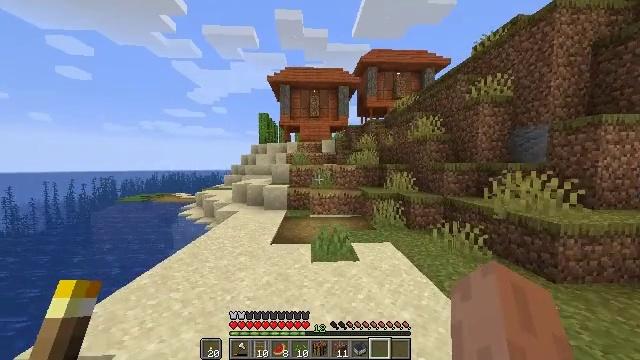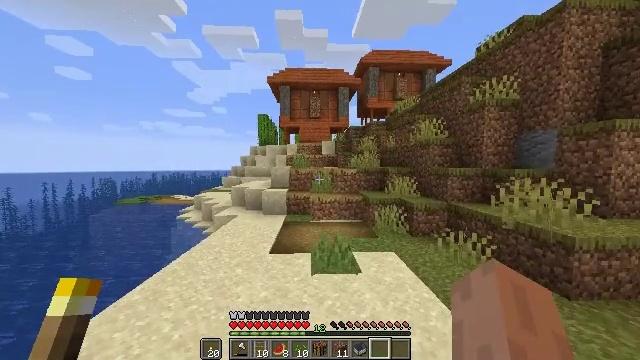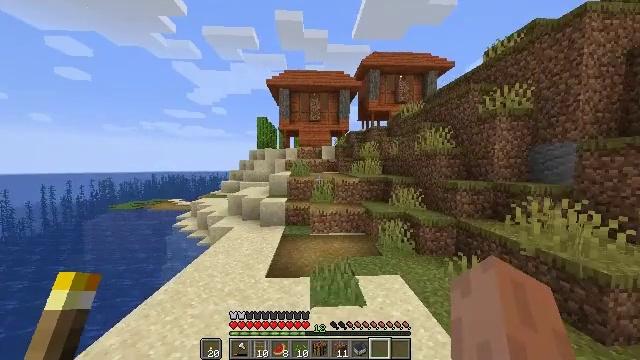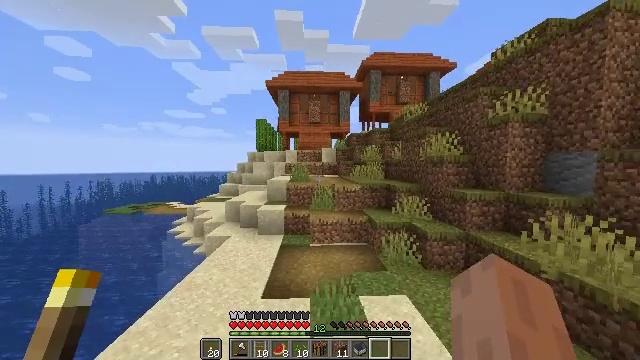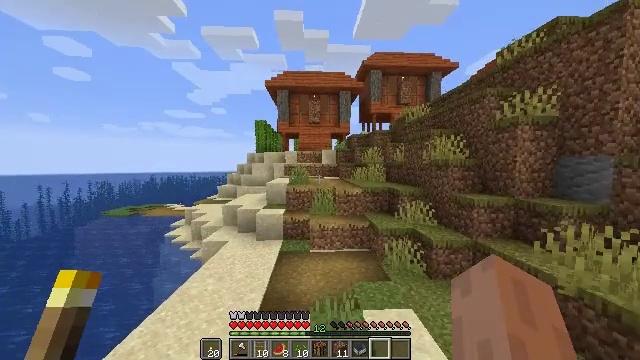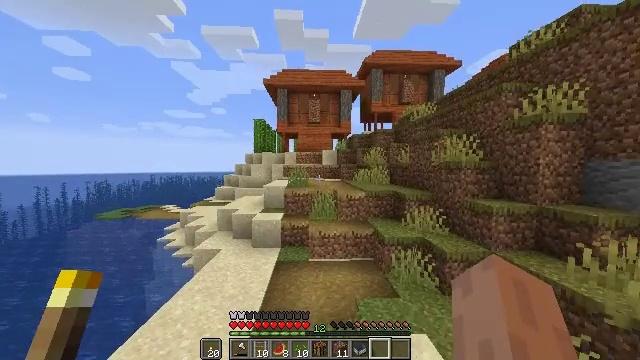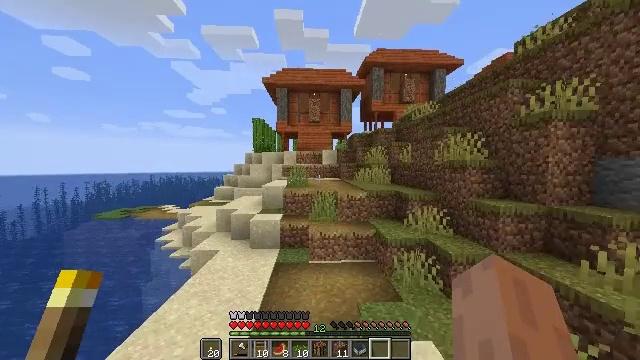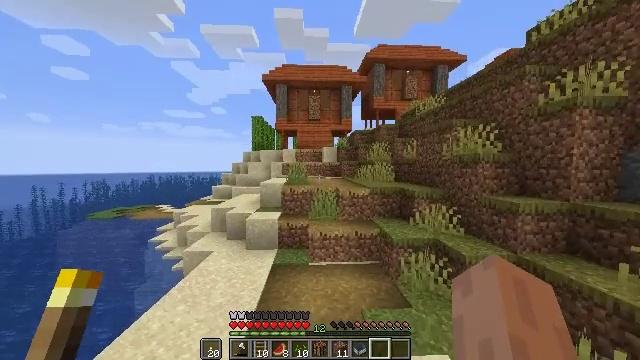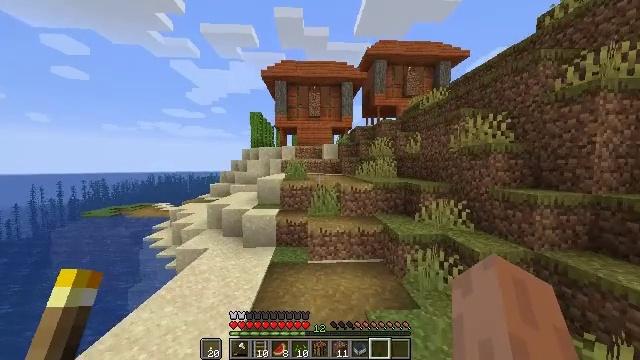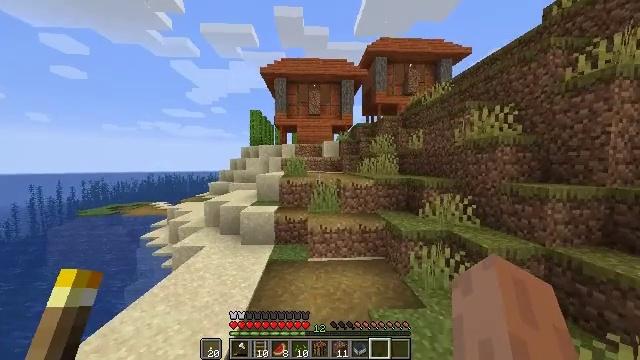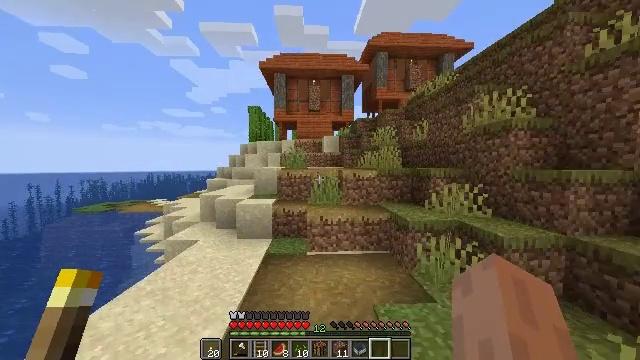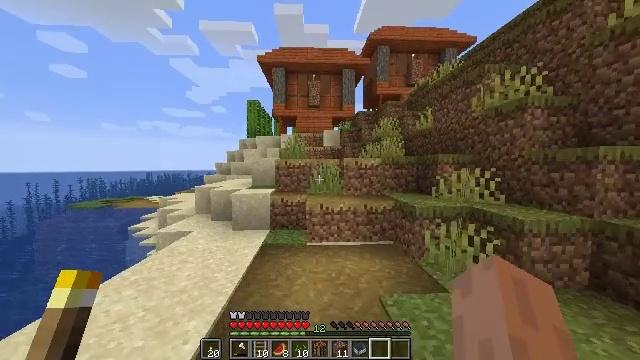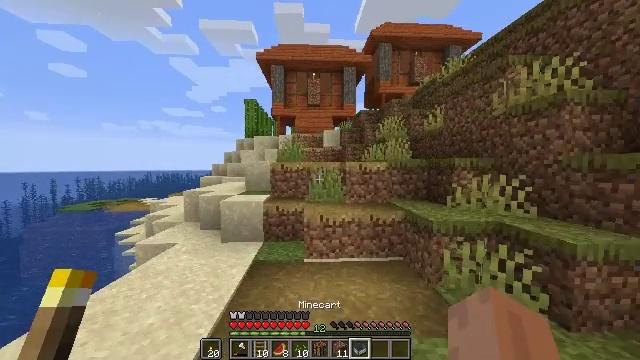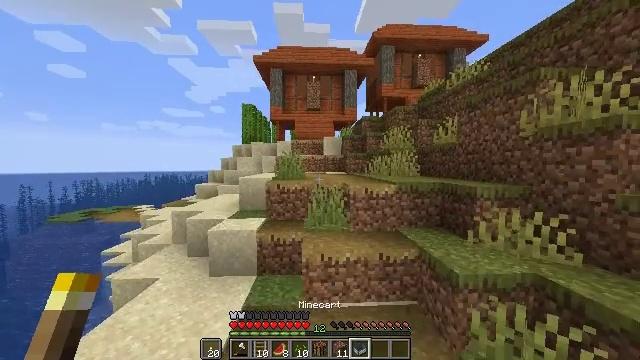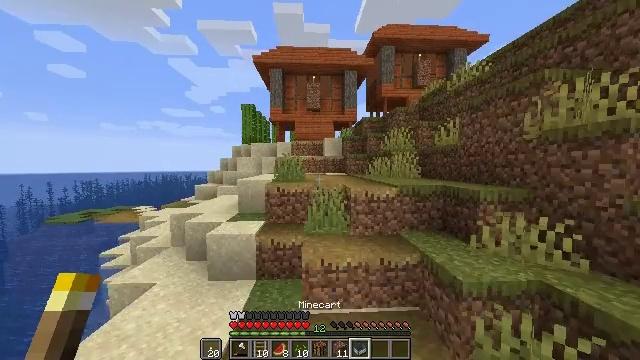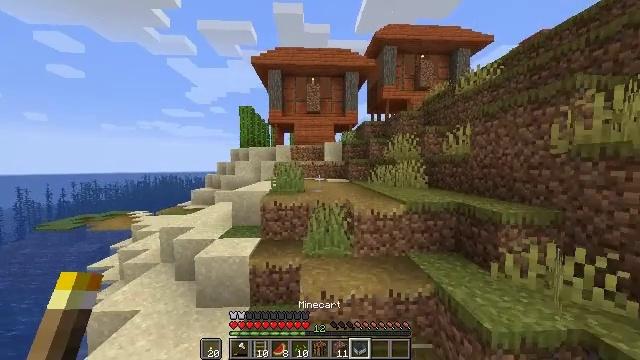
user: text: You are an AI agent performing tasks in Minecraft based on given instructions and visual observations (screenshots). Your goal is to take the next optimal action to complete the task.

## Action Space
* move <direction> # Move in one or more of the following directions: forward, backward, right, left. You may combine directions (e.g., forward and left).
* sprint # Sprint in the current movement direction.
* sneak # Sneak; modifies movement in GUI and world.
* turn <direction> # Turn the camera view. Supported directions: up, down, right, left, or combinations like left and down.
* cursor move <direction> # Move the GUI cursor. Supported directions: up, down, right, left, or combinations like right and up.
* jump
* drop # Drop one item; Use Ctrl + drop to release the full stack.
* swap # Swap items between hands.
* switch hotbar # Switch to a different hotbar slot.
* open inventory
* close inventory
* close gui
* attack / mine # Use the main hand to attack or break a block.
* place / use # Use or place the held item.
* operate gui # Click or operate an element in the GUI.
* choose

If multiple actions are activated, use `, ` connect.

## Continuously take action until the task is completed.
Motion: motion action
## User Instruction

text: Mine acacia stairs to break them.
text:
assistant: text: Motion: move forward, jump
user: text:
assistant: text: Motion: move forward, jump
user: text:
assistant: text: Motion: move forward, jump
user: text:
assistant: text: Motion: move forward, jump
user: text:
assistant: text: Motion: move forward, sprint, jump
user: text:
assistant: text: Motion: move forward, sprint, jump
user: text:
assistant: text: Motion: move forward, sprint, jump
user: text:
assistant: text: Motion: move forward, jump
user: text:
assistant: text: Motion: move forward, jump
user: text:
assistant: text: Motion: move forward, jump
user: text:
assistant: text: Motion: move forward, sprint, jump
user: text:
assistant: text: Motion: move forward, sprint, jump
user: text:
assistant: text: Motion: move forward, sprint, jump
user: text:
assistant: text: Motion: move forward, sprint, jump
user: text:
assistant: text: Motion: move forward, jump
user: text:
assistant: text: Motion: move forward, jump
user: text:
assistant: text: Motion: move forward, jump
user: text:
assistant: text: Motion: move forward, sprint, jump
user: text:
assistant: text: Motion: move forward, sprint, jump
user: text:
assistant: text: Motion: move forward, sprint, jump
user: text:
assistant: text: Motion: move forward, jump
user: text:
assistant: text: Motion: move forward, jump
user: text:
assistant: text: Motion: move forward, jump
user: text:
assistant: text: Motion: move forward, sprint, jump
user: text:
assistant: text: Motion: move forward, sprint, jump
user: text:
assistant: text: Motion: move forward, sprint, jump
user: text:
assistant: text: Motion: move forward, sprint, jump
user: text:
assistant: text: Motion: move forward, jump
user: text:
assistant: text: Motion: move forward, jump
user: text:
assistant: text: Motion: move forward, jump